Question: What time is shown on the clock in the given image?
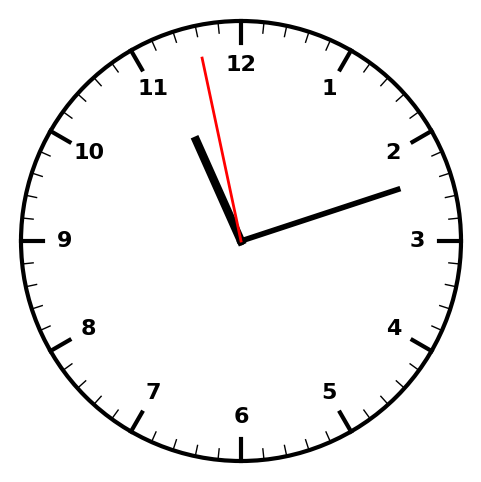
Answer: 11:11:58